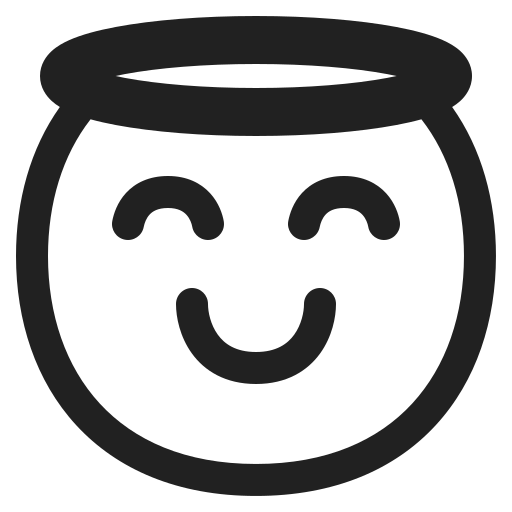
smiling face with halo high contrast